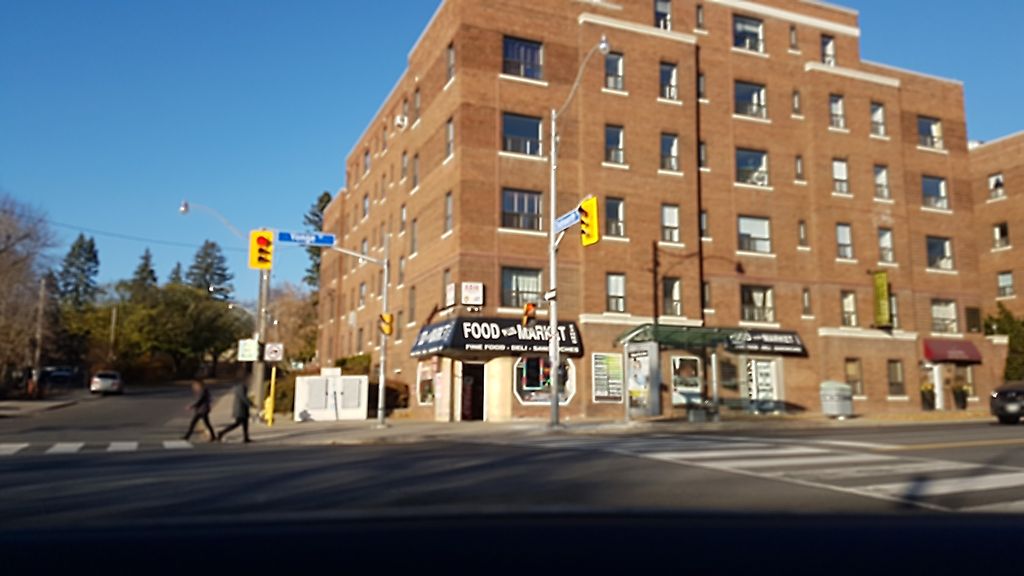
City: toronto